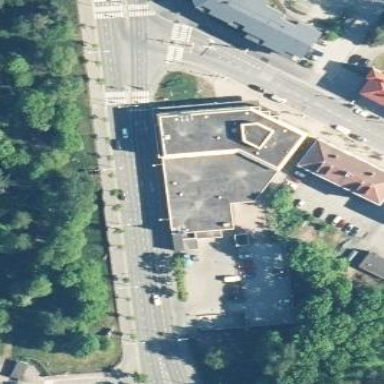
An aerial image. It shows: Retail building.